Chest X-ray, PA view. Patient: 55 years old, sex M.
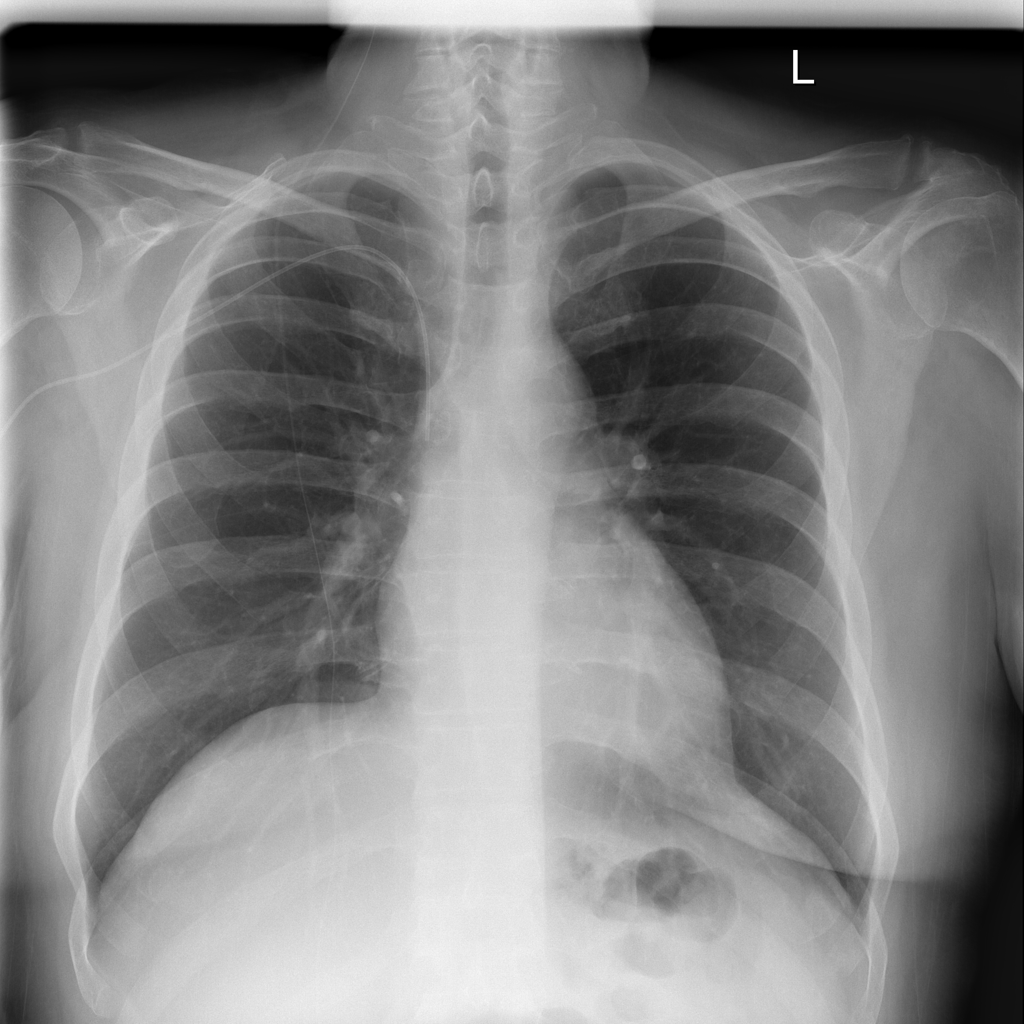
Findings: No Finding